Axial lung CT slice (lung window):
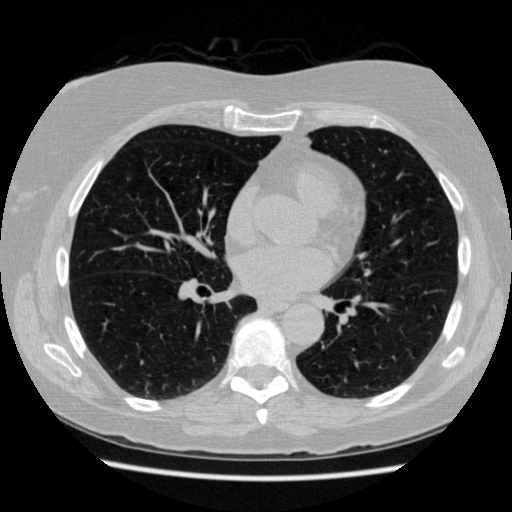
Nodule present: no